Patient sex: M
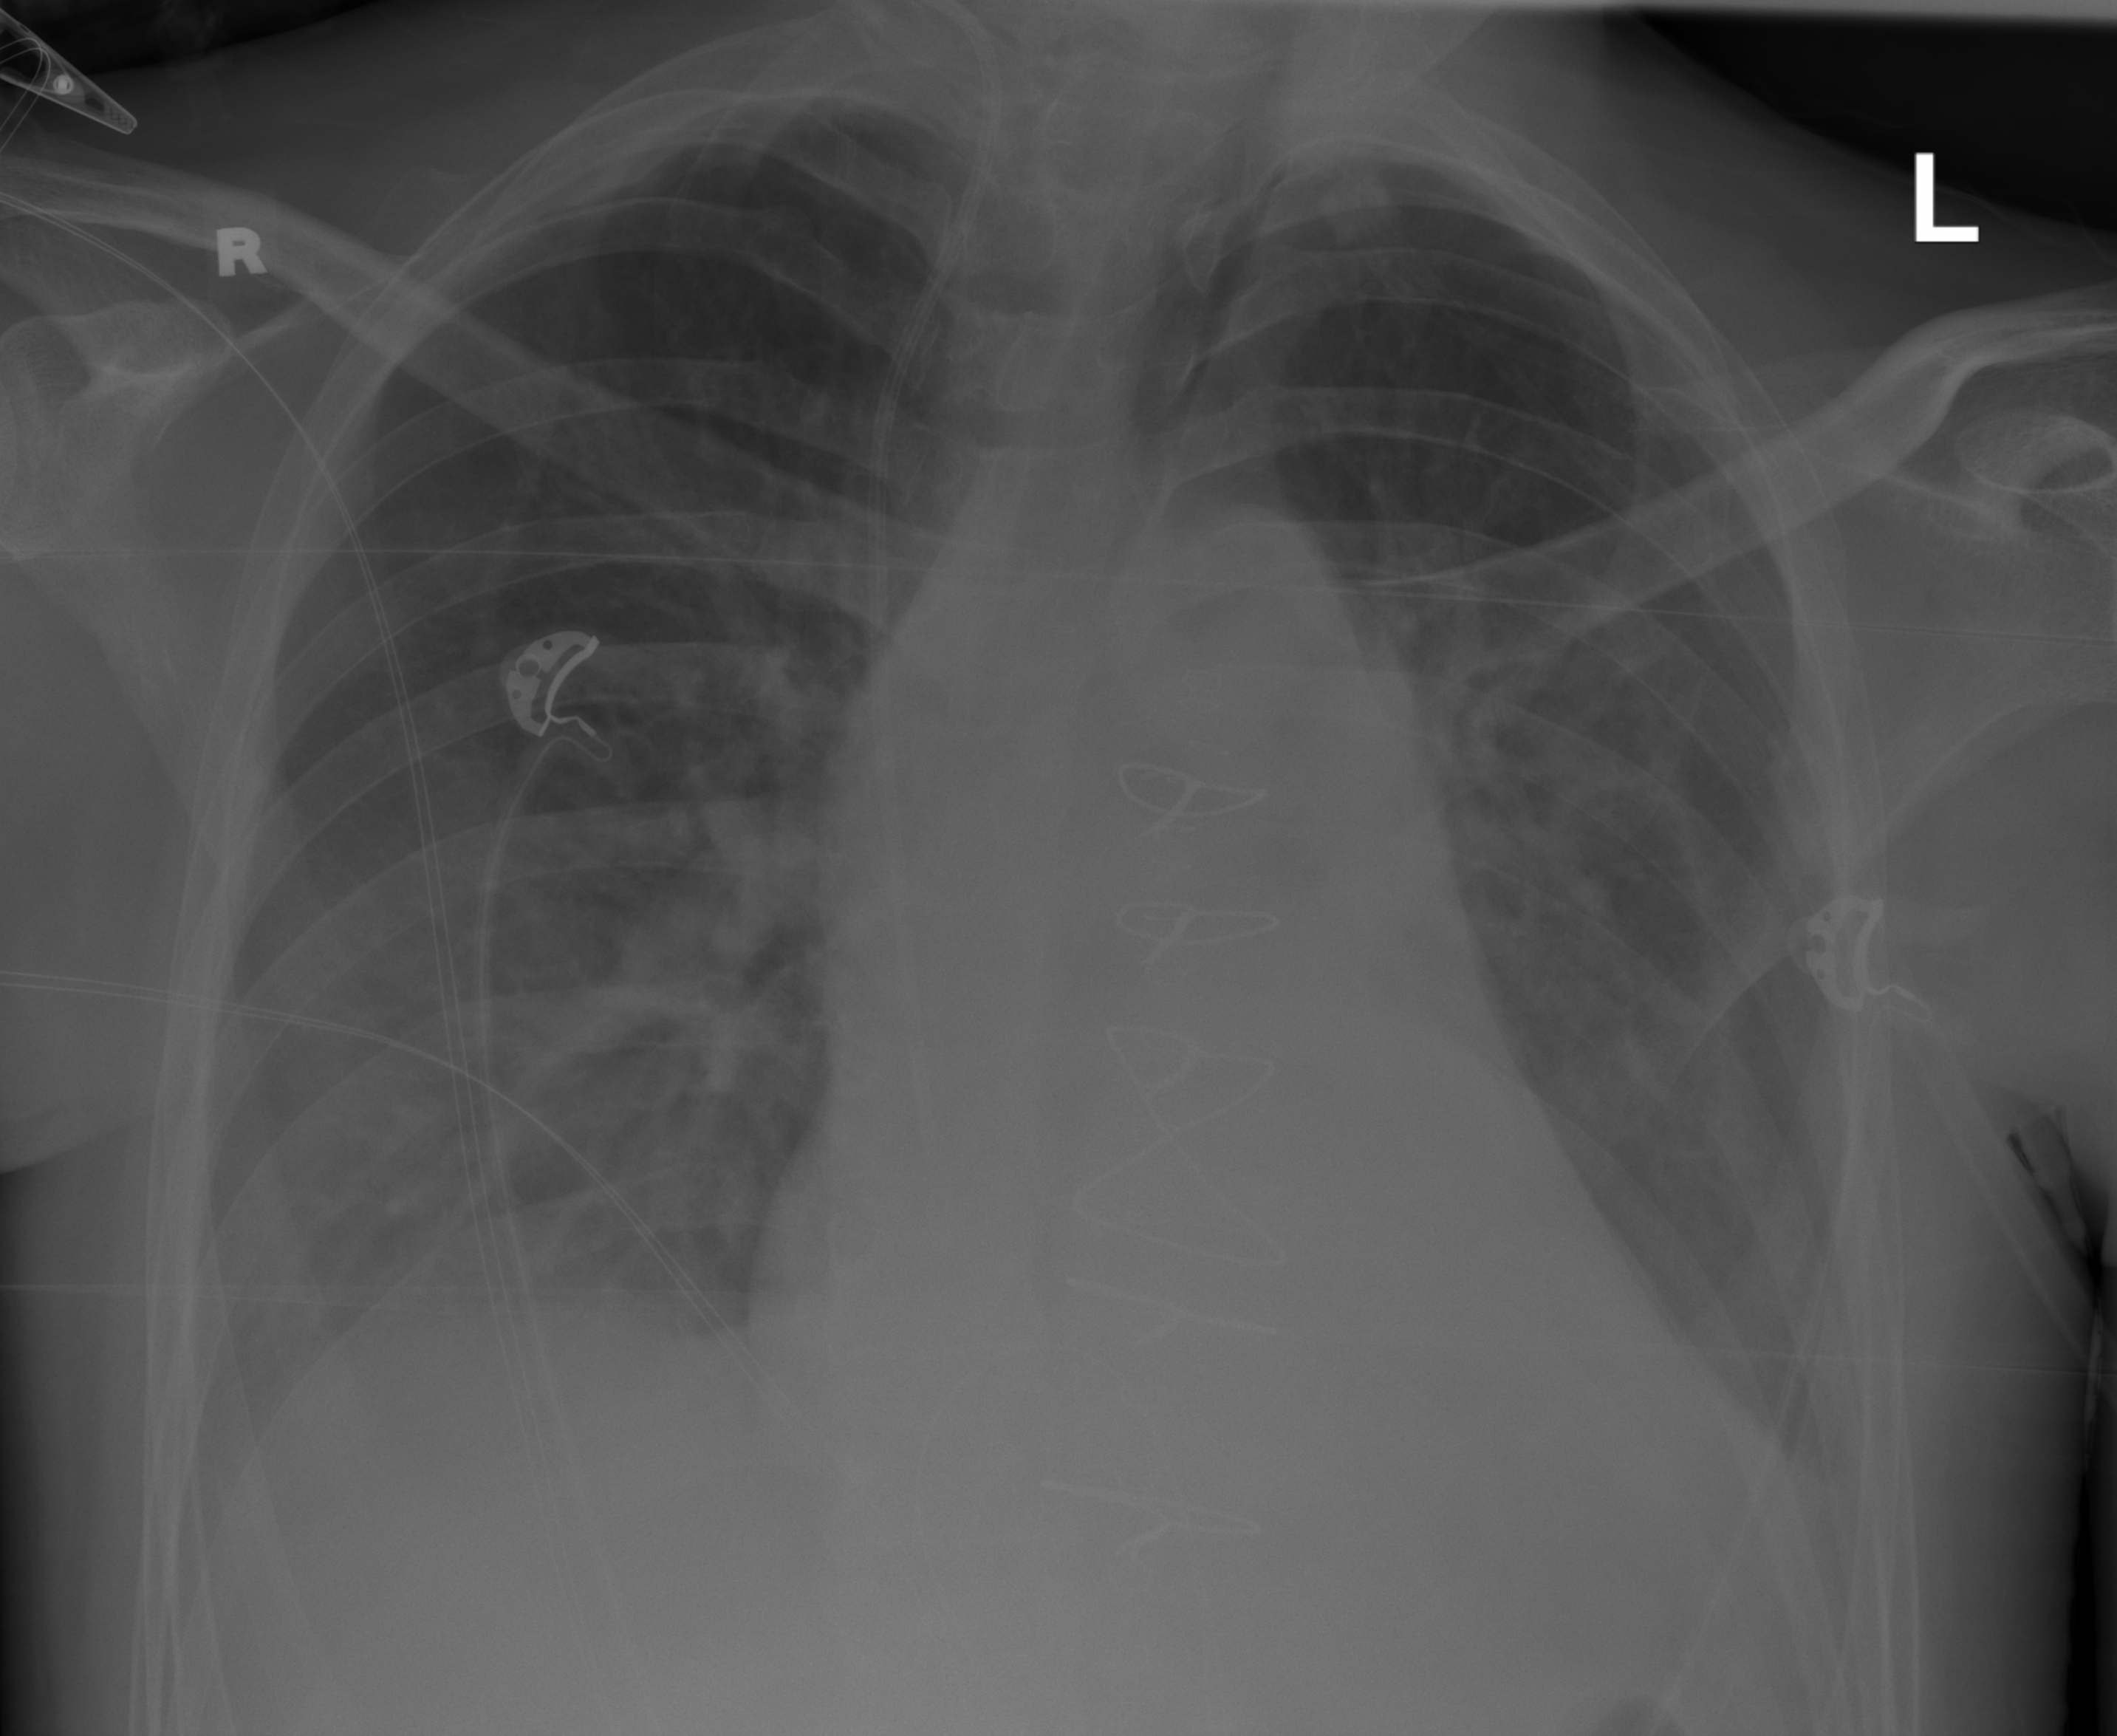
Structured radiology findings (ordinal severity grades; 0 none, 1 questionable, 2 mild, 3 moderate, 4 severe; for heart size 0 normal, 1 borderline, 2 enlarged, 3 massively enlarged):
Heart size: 2
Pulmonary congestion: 2
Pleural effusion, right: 2
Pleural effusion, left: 1
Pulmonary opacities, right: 2
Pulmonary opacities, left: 1
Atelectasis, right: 2
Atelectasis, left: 2